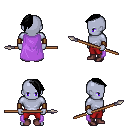
a pixel art fantasy rpg character, male body template, dark elf, purple skin, lavender cape, red pants, black long mohawk hairstyle, leather bracers, maroon shoes, spear, four views (front, back, left, right), 2x2 character sprite sheet, small pixel art, hard edges, no anti-aliasing